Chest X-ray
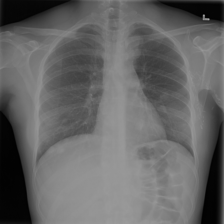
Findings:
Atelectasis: negative
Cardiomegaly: negative
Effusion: negative
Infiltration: negative
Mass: positive
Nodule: negative
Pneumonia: negative
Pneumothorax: negative
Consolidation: negative
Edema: negative
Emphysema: negative
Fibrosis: negative
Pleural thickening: negative
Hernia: negative